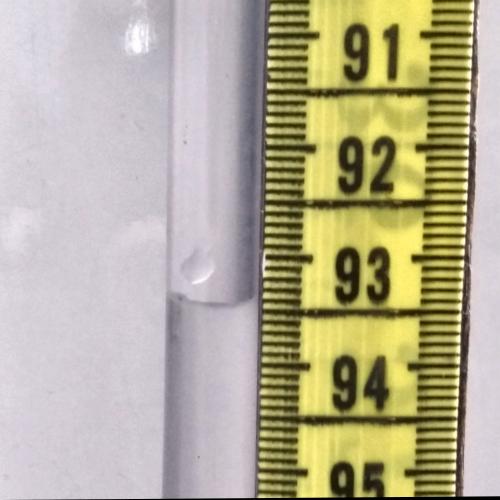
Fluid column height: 93.4 cm